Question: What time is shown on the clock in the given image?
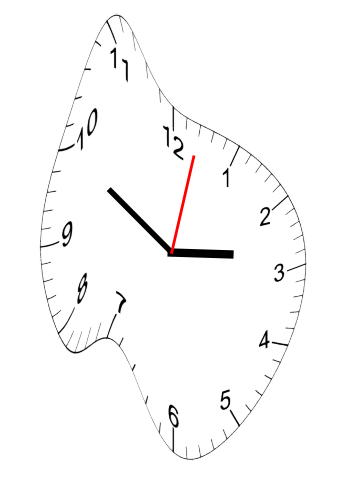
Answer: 02:50:02